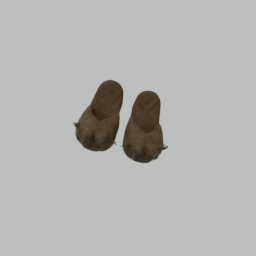
Label: people